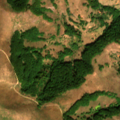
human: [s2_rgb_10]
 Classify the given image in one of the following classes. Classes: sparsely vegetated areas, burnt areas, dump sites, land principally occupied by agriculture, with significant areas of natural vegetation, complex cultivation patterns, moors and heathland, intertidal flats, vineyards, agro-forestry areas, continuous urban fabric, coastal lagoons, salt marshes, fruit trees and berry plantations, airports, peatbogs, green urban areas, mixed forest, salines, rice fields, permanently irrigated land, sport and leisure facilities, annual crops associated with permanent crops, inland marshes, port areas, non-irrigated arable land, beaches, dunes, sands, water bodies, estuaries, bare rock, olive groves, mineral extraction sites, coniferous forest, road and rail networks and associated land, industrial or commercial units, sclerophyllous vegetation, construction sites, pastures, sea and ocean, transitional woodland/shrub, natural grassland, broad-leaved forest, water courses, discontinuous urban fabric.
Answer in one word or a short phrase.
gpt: broad-leaved forest, natural grassland, transitional woodland/shrub